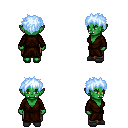
a pixel art fantasy rpg character, female body template, orc, green skin, brown robe, robe skirt, white cyan bedhead hairstyle, gray slippers, four views (front, back, left, right), 2x2 character sprite sheet, small pixel art, hard edges, no anti-aliasing